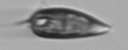
Label: Prorocentrum_triestinum